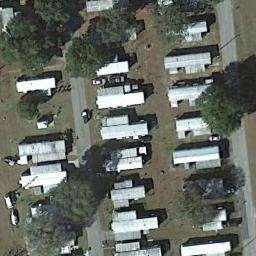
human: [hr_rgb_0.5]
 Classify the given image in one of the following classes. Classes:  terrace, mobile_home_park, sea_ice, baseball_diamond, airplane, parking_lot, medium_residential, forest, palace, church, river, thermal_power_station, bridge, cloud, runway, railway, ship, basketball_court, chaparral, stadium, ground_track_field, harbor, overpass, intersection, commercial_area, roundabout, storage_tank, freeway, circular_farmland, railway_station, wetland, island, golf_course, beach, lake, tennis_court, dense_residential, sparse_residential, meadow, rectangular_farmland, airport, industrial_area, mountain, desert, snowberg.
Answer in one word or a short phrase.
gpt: mobile_home_park